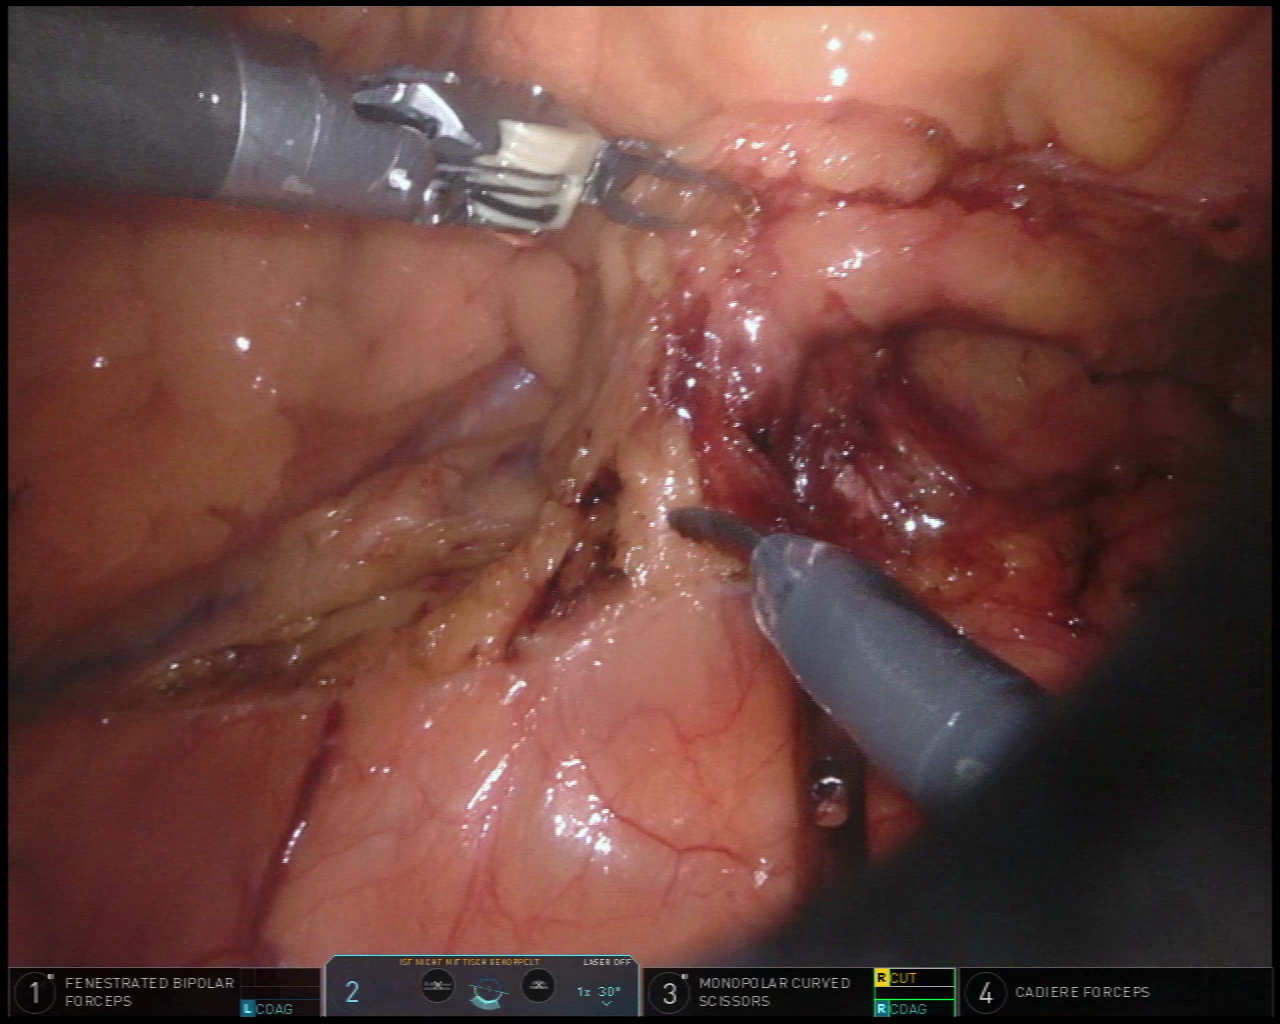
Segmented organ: intestinal_veins
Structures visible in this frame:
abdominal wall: no
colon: no
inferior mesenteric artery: no
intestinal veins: yes
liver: no
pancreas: no
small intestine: no
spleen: no
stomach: no
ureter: no
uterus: no
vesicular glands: no